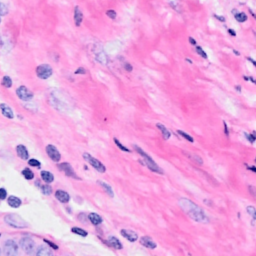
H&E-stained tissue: Breast